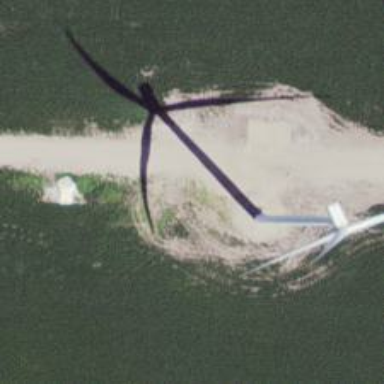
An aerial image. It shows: Wind generator in the form of horizontal axis wind turbine.